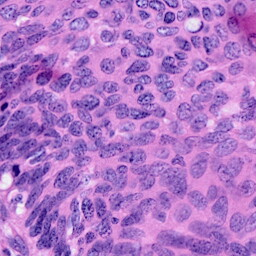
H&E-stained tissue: Cervix